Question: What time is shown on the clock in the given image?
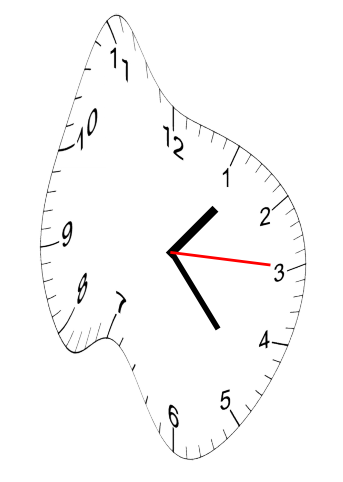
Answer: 01:23:15